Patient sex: M
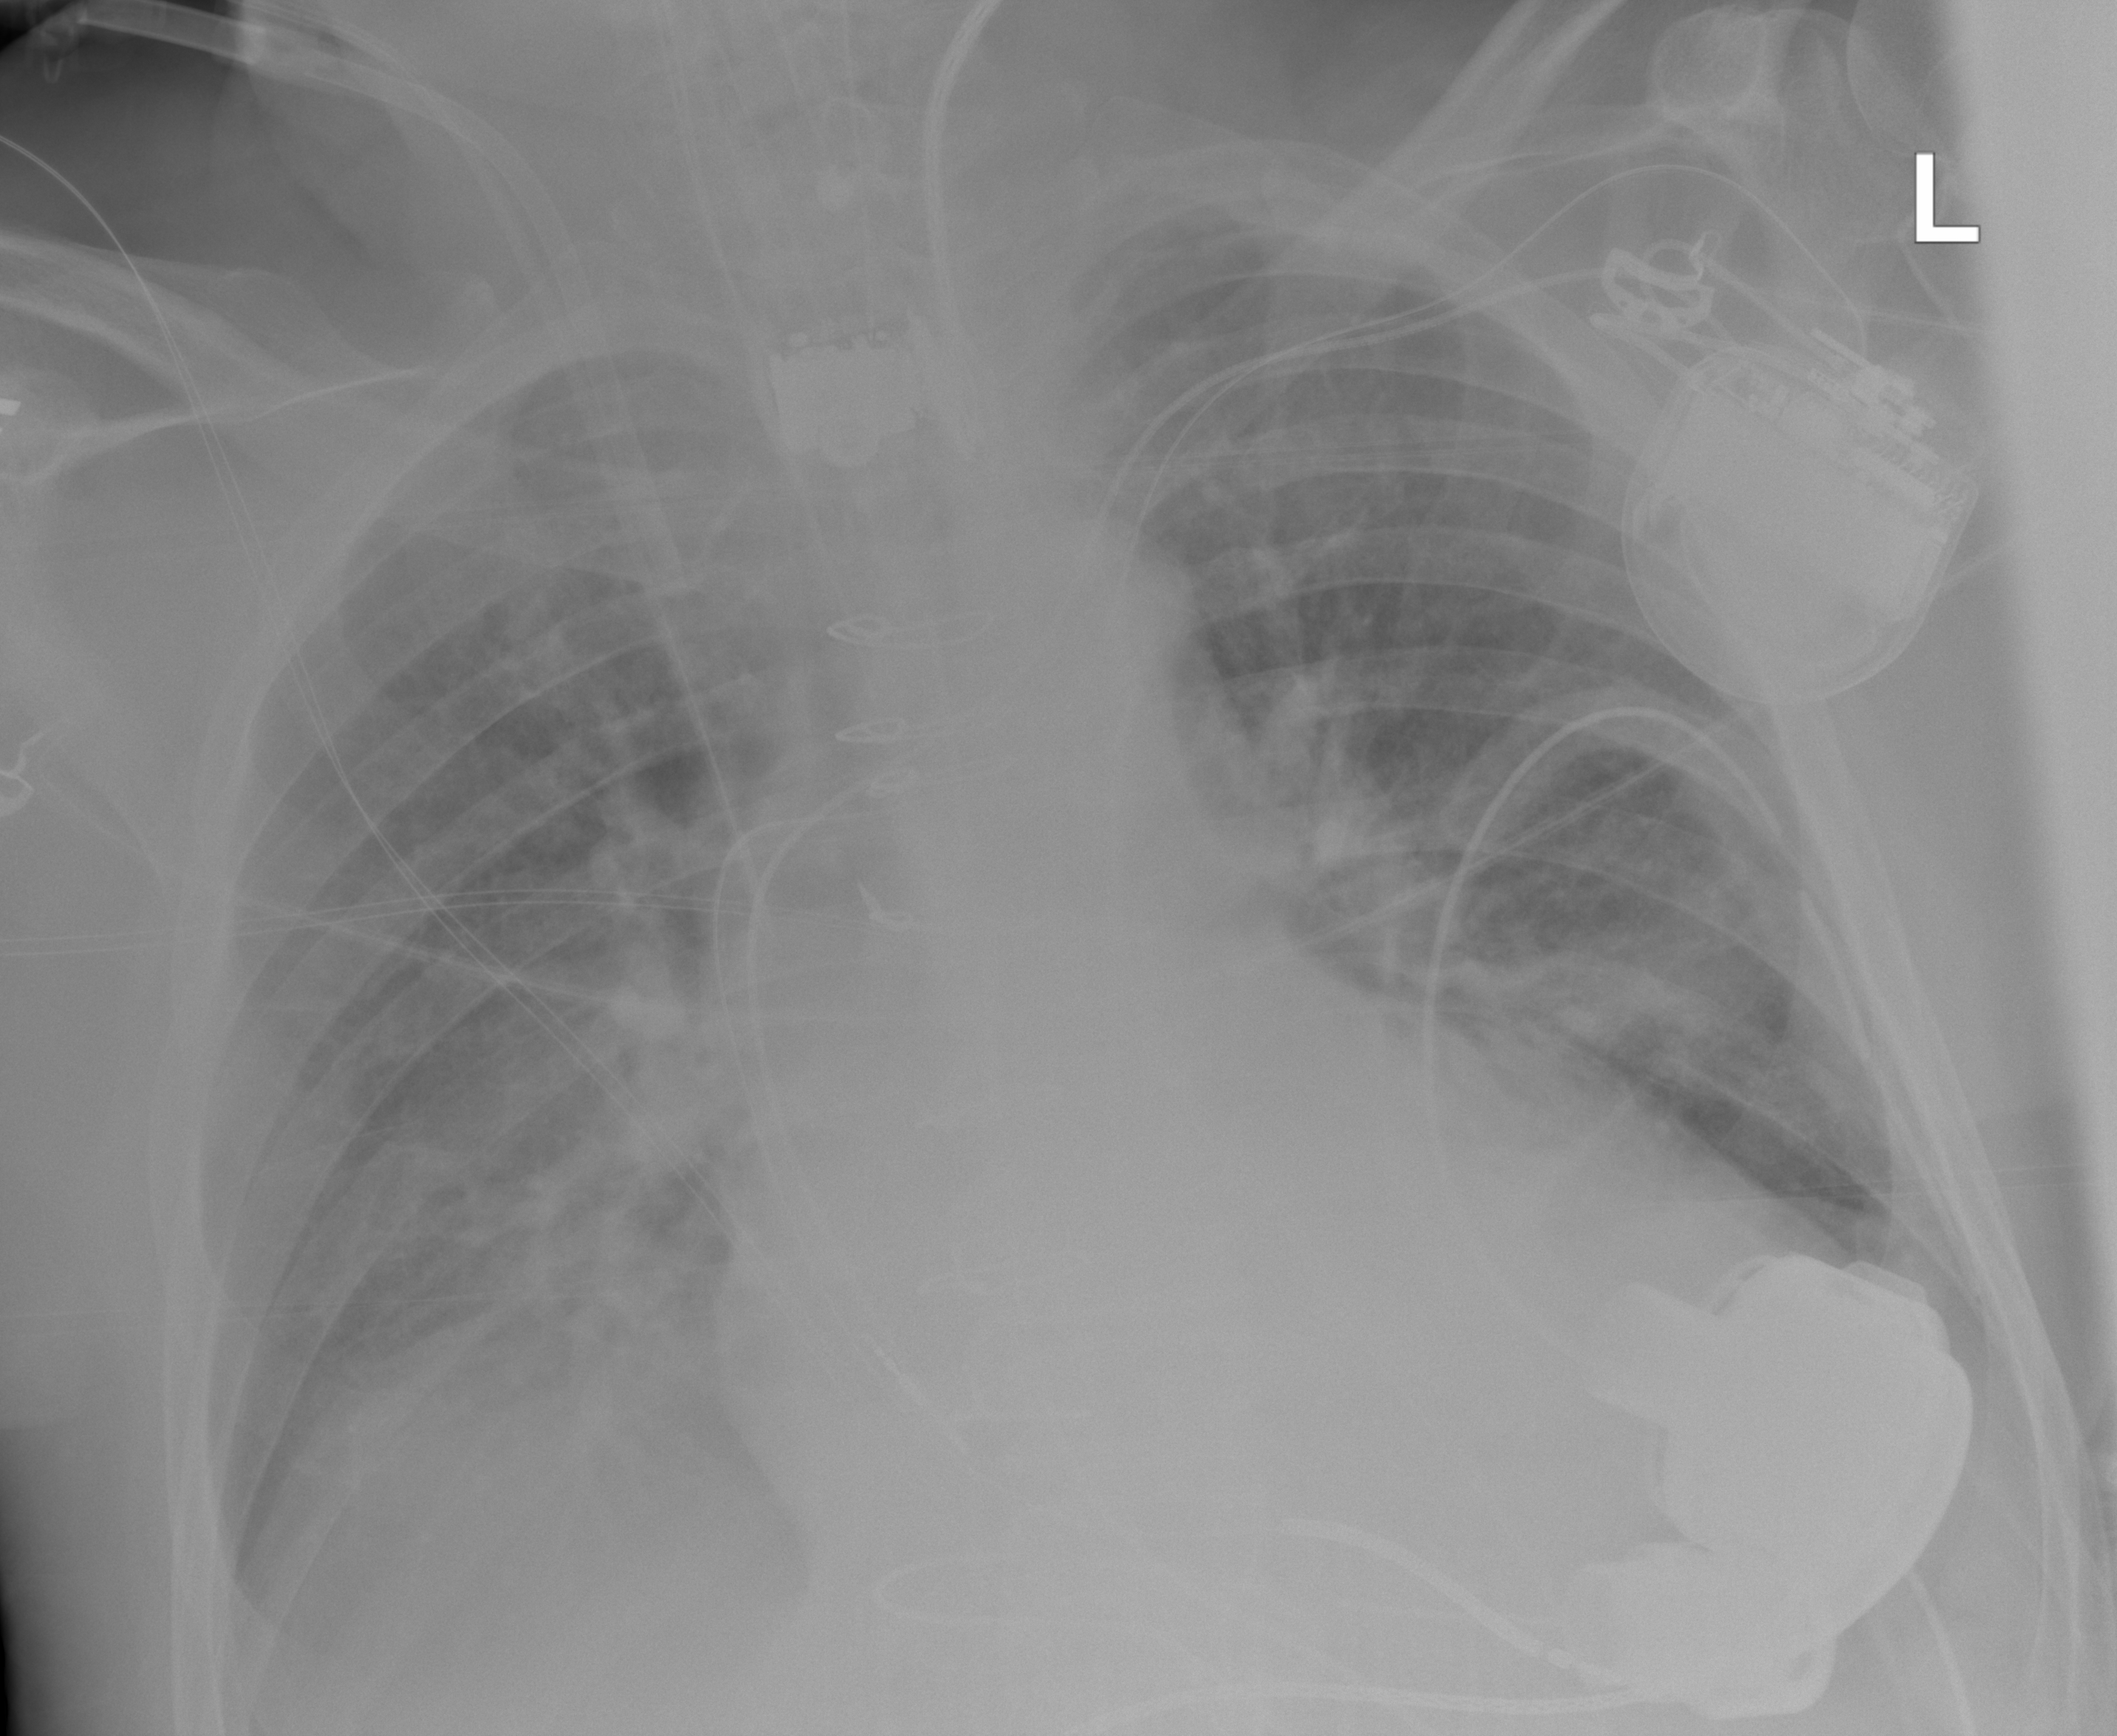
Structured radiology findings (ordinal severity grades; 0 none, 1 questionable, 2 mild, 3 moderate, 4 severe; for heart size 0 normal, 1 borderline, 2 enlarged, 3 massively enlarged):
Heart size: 2
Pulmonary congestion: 2
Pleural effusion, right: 2
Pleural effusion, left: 2
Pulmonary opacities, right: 0
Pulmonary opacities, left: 0
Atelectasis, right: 3
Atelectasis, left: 2